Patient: sex M, age 34
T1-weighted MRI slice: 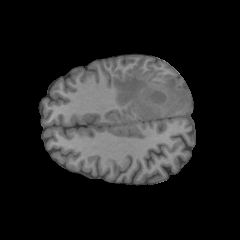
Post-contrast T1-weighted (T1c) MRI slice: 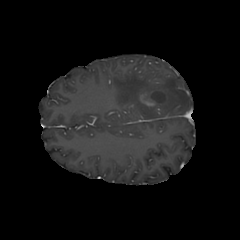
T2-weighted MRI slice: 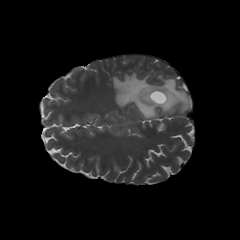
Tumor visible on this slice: yes
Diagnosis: Astrocytoma, IDH-mutant
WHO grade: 3